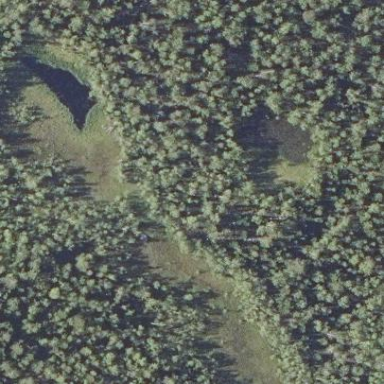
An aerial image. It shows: Bog wetland.